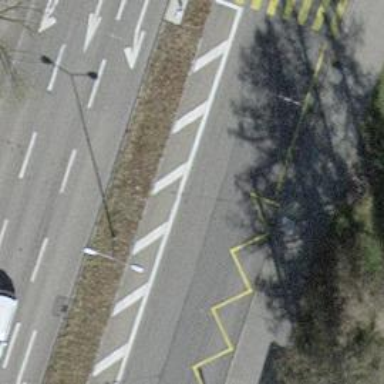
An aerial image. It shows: Tertiary road with asphalt surface and separate sidewalk. There are trolley wires above the road.